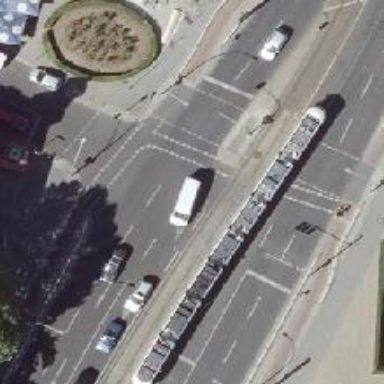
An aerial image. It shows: Tram level crossing on railway.